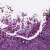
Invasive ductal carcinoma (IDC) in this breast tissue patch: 1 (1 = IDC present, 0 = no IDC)